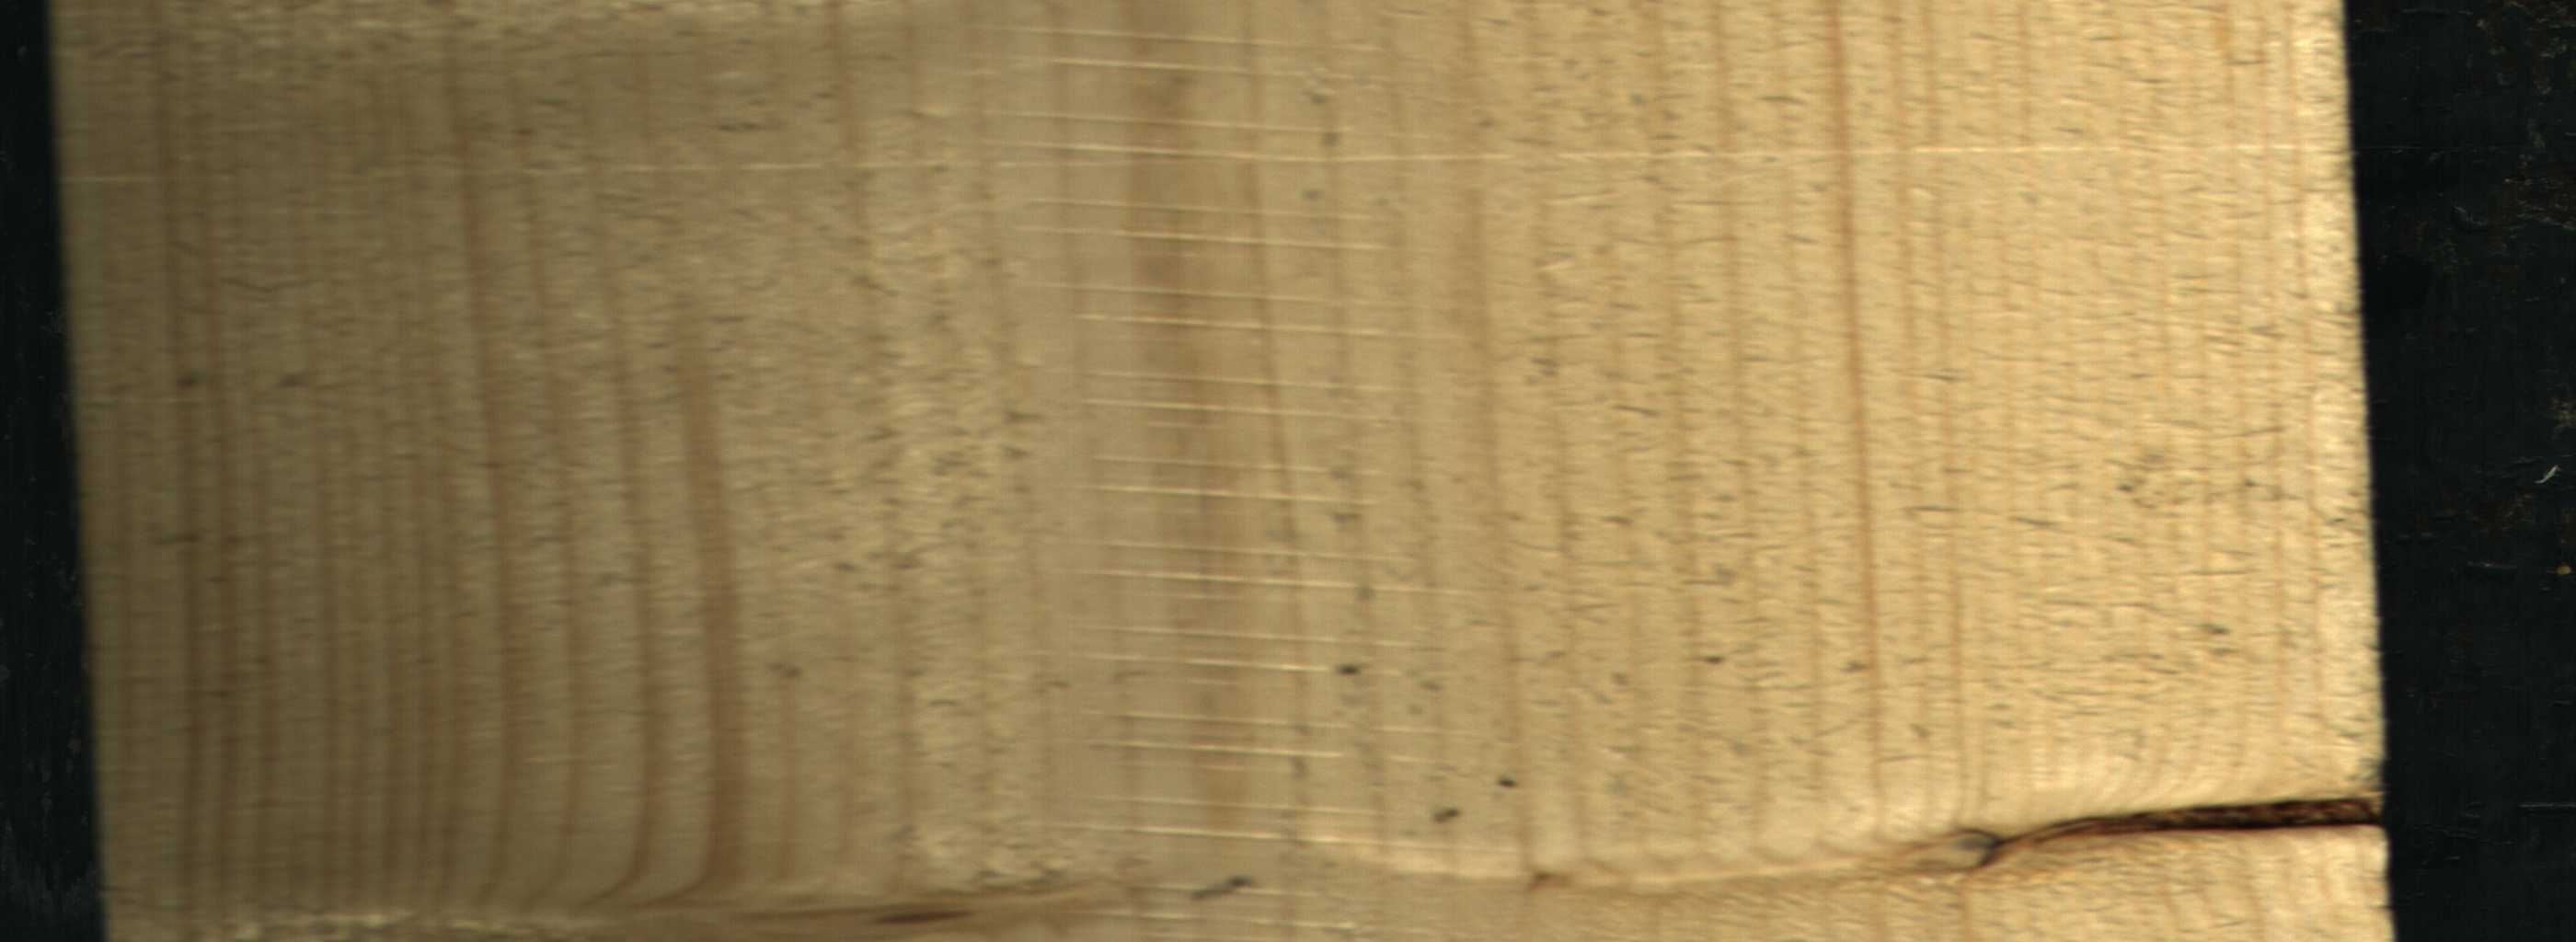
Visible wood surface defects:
Dead_Knot